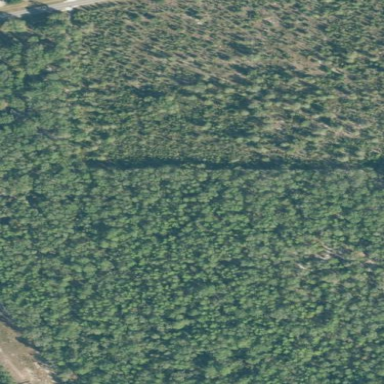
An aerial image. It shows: Mixed woodland area with various types of leaves.